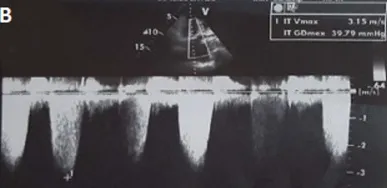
Tricuspid insufficiency flow.
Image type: radiology (ultrasound)